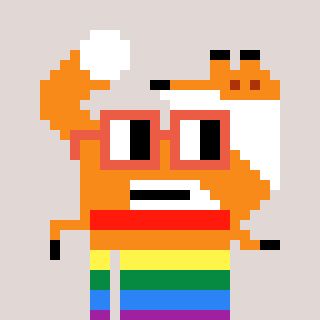
a pixel art character with square orange glasses, a fox-shaped head and a rust-colored body on a warm background